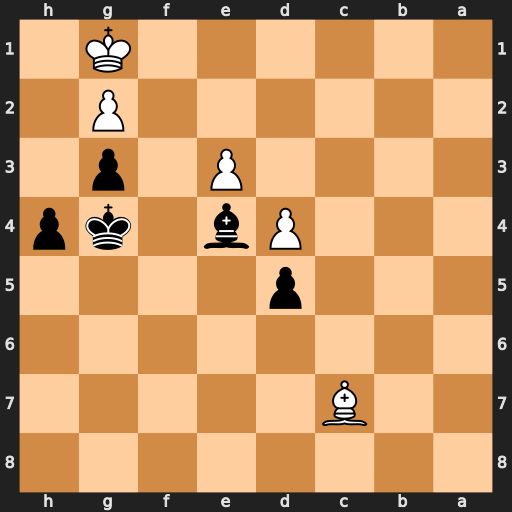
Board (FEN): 8/2B5/8/3p4/3Pb1kp/4P1p1/6P1/6K1
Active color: b
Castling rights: -
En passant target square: -
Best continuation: Bxg2 Kxg2 h3+ Kf1 Kf3 Bxg3 Kxg3